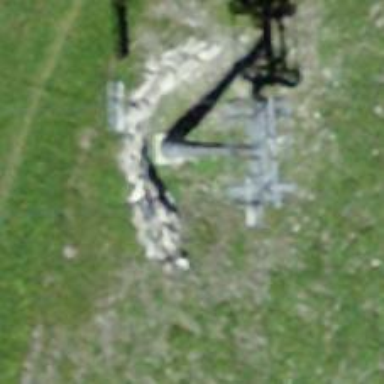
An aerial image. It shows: Pylon used for aerialway.